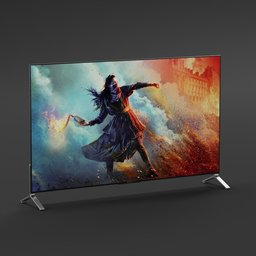
Label: electronics